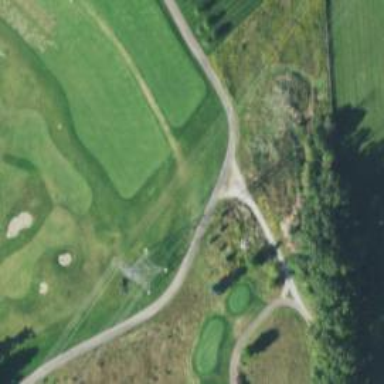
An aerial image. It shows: Golf cartpath that is also road path.